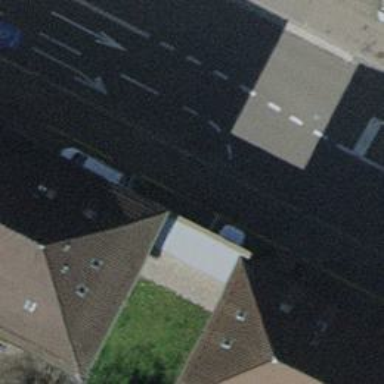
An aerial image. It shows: Unmarked crossing with traffic calming table.